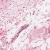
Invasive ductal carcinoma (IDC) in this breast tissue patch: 0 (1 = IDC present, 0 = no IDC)